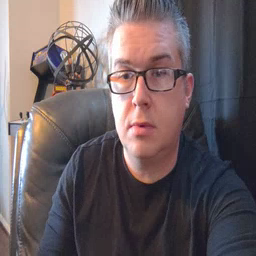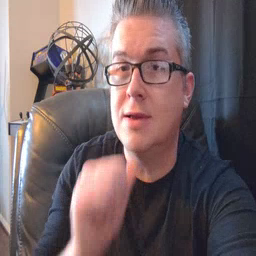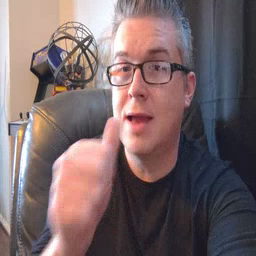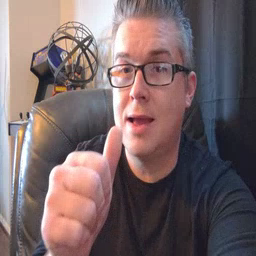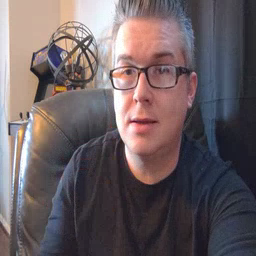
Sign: not